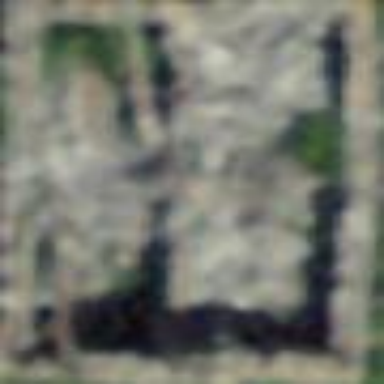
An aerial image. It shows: Ruins of building.